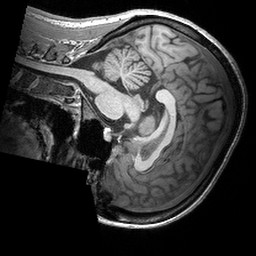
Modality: T1w
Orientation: sagittal
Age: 23
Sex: female
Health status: healthy
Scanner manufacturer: siemens
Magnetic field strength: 3 T
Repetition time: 2.53 s
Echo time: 0.00288 s